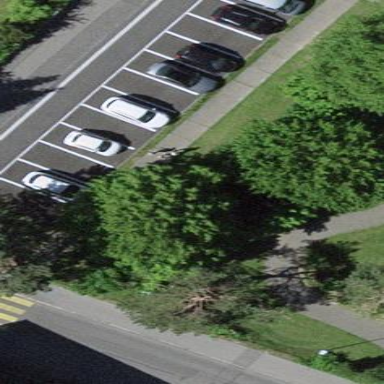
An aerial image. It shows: Parking available on the street side.